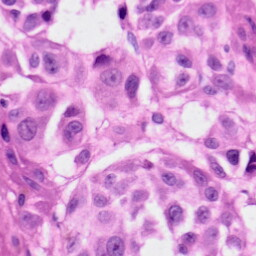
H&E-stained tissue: Skin